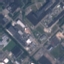
Land use / land cover: Industrial